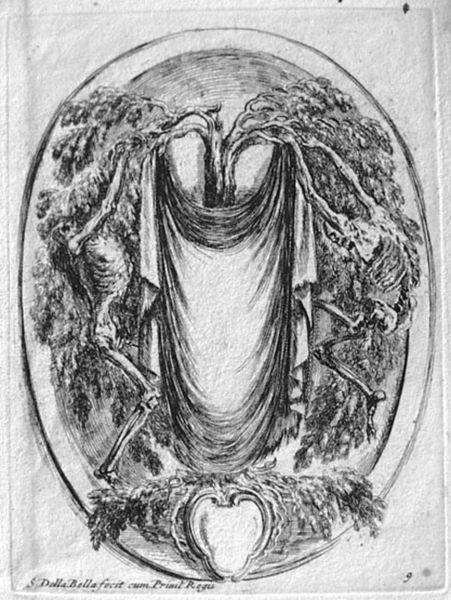
Titel: Neu erfundene Kartuschen (Nouvelles inuentions de Cartouches): Kartusche aus einem Leichentuch, aufgehängt an einem Baum, dessen Äste zwei Skelette herabziehen
Künstler: Stefano della Bella
Standort: Karlsruhe
Institution: Staatliche Kunsthalle Karlsruhe
Schlagwörter: baum, blätter, umhang, weiß, bäume, äste, grau, nacht, schwarz, skizze, zeichen, zeichnung, obst, tuch, ornament, tanz, arme, barock, falten, halten, rahmen, schädel, tod, tot, trauer, signatur, vorhang, ast, baumstamm, gräser, spiegelung, stamm, weide, zweige, busch, gebüsch, gewand, mantel, stehend, stoff, decke, blatt, pflanzen, tanzen, rechts, renaissance, traurig, kreis, oval, rund, vase, beine, bäumchen, schrift, zwei, abstrakt, leer, grafik, kartusche, symmetrie, inschrift, laken, knochen, vanitas, symetrie, schild, tusche, gefäß, memento mori, hängen, alter, medaillon, links, symmetrisch, rippen, druck, schwarzweiss, radierung, stich, seite, text, leichen, bleistift, entwurf, pinsel, wappen, verzweiflung, leben, skelett, wurzeln, hängend, verdecken, amulett, ende, grab, leichentuch, sterben, zentral, herz, zentrum, kupferstich, totenschädel, leichnahm, veronika, hält, rundung, klettern, josef, trauerweide, zerfall, gerippe, skellett, latein, grabmahl, grua, imprese, skelette, phallus, totentuch, grabplatte, mit, totentanz, lebensbaum, pest, zweiteilung, makaber, 9, bella, cum, fecit, hängeskelett, todesbaum, ovalität, della bella fecit, soso, hakten, kletter, verrecken, tucch, warzeln, himedaillon, zwei skelette versuchen den baum zu verstecken, rskelett